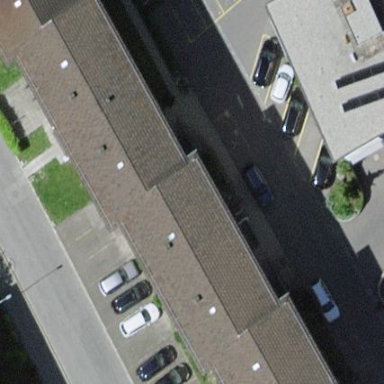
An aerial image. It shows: View of apartment building.